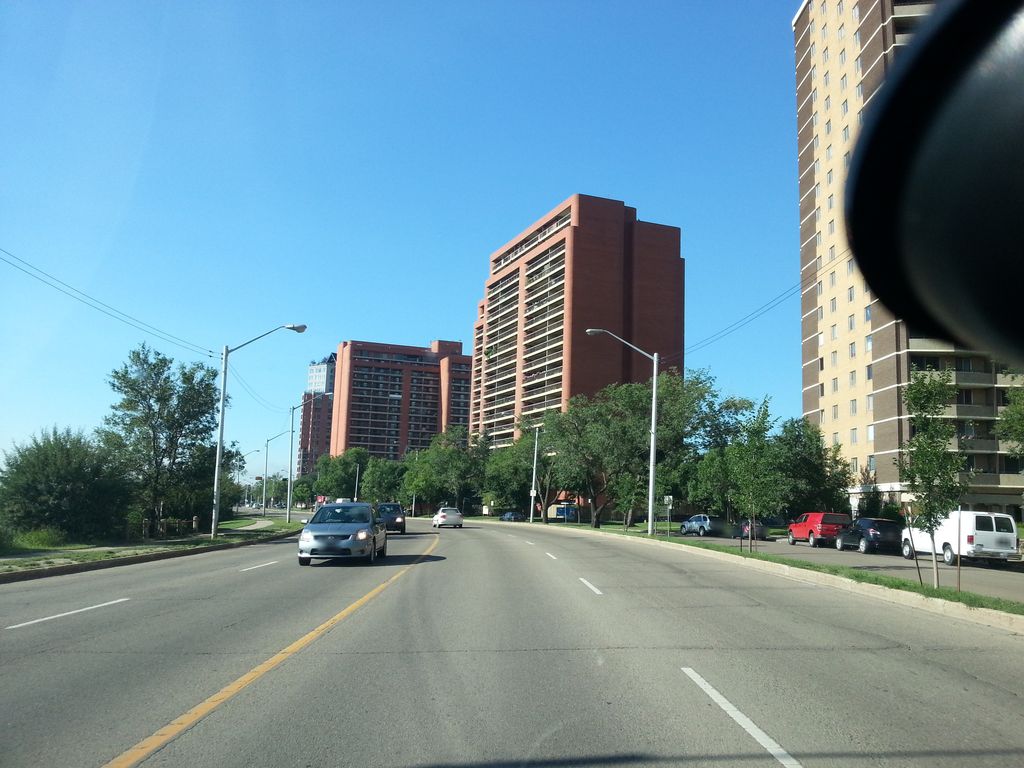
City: edmonton